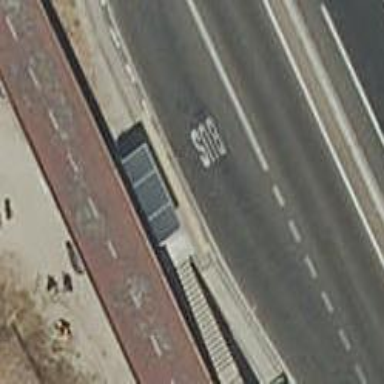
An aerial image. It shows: Public transport stop position.